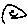
Label: smiley face